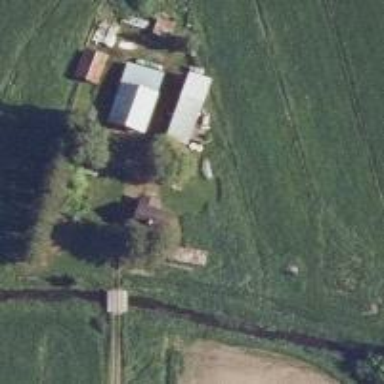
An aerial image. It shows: Farm.